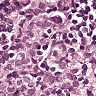
Metastatic tissue present: yes